Question: I'm running the ANTS Performance Profiler in my windows service to optimize it. So I found out that the execution of one of my workflow is about 436 milliseconds. I drilled down each methods being executed inside the invoke method of my workflow and found the result as shown in the image below.

What is the DebugManager above? Why is there a WinIOError? Sorry for the noob questions guys I'm just lost here. I really just want to shortened the execution time if possible.
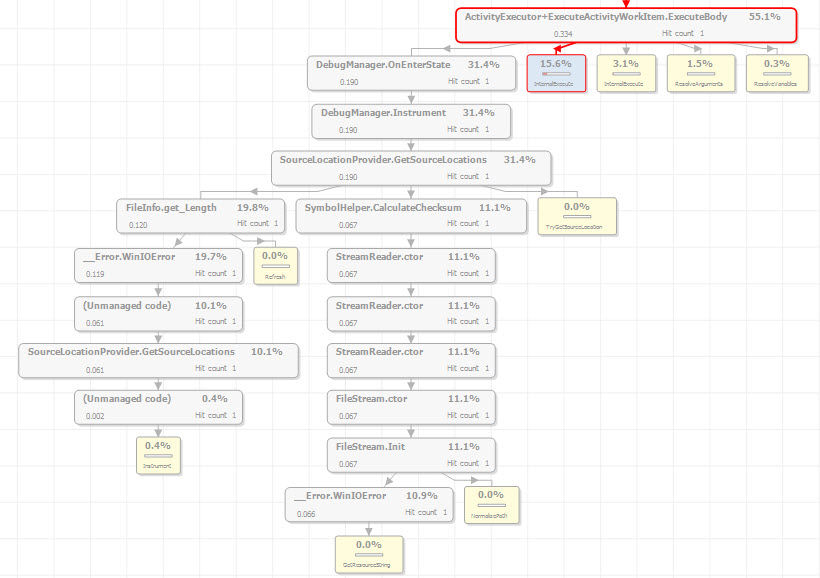
Answer: Sounds like you are running a debug build from withing VS, never the best way to measure the real performance as that means runtime optimizations are disabled.
Anyway if you are looking for the maximum performance WF4 is not the thing. Due to the asynchronous nature of WF4 execution it is always going to be somewhat hard to predict. And there is always ging to be a bit of overhead with the runtime and all activities involved which means that a simple C# function is always going to run faster.